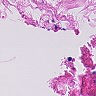
Metastatic tissue present: no